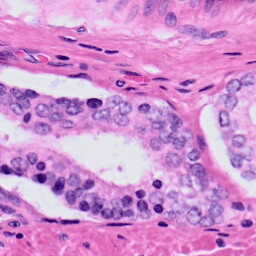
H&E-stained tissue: Prostate